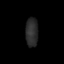
Tissue: skin
Cell type: Epithelial cells
Senescence score: 0.9105
Nuclear area (px): 352
Mean DAPI intensity: 43.486